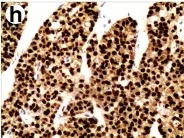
The immunohistochemical features of an SPT. Progesterone receptor.
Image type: pathology (immunostaining)